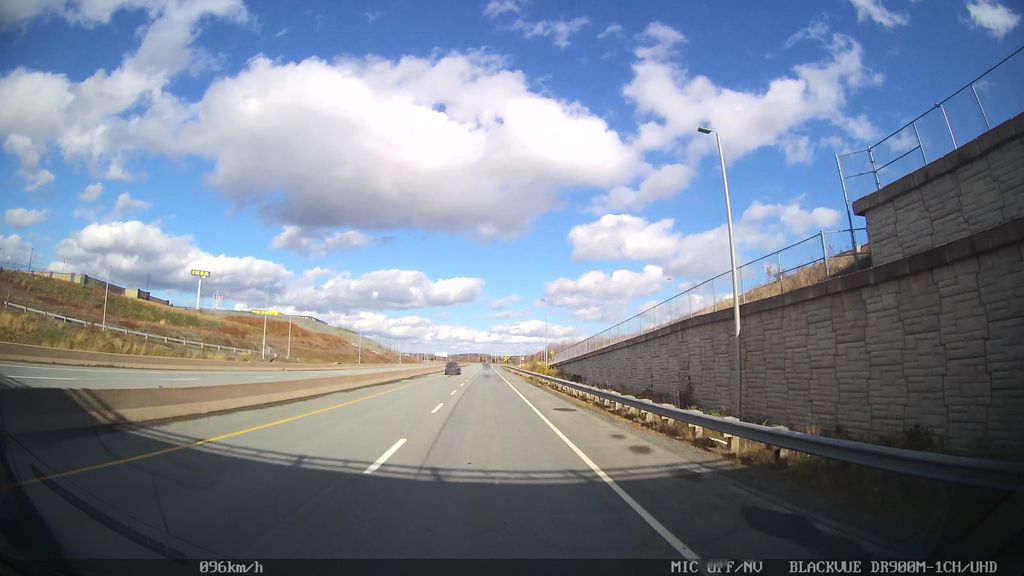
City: halifax